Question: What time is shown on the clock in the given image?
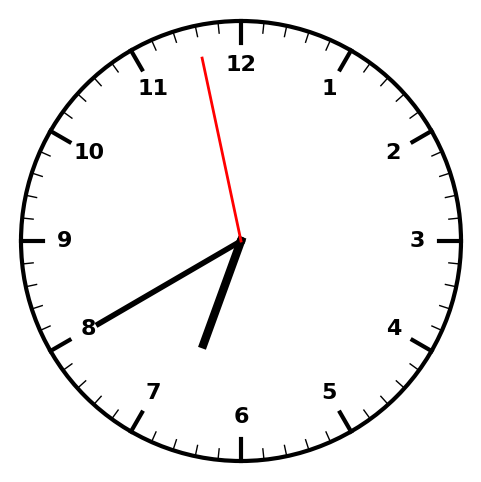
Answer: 06:39:58